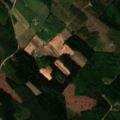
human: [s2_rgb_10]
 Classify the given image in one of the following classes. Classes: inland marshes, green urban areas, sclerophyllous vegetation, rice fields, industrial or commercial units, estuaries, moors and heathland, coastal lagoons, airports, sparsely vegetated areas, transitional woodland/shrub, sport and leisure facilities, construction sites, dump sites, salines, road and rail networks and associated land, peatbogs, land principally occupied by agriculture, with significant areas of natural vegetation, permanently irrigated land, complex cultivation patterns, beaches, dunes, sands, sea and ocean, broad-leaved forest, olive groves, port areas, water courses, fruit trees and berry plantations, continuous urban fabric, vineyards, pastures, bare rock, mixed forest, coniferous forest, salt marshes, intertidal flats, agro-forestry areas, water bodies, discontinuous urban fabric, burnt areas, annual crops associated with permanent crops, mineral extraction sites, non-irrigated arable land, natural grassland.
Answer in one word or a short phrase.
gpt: non-irrigated arable land, land principally occupied by agriculture, with significant areas of natural vegetation, coniferous forest, mixed forest